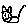
Label: cat